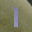
Label: 1